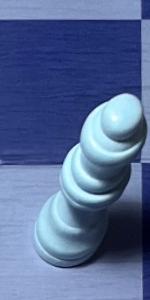
Label: Queen_White